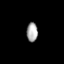
Tissue: lung
Cell type: Others
Senescence score: 0.1826
Nuclear area (px): 210
Mean DAPI intensity: 166.076